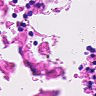
Metastatic tissue present: no